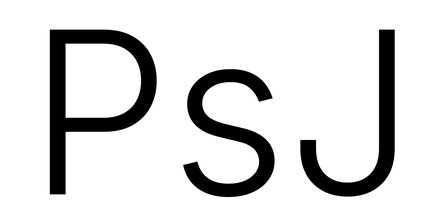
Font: Inter_Light